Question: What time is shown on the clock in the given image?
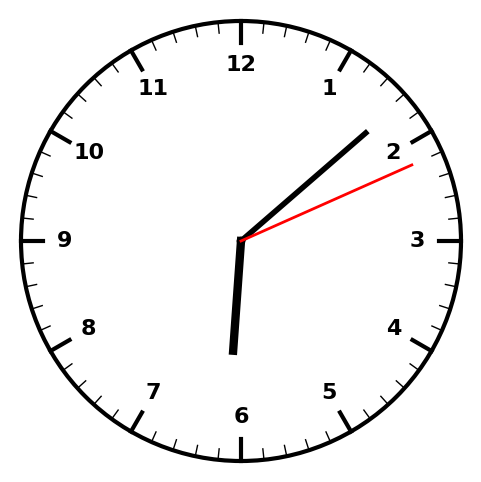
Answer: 06:08:11